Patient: sex M, age 65
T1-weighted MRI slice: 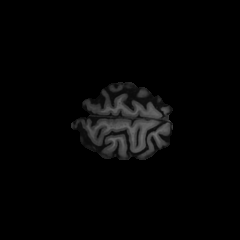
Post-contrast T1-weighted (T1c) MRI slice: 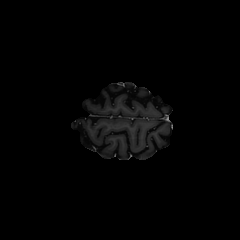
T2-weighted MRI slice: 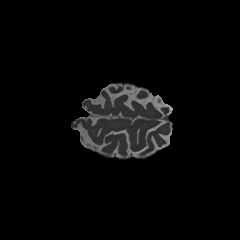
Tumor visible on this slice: no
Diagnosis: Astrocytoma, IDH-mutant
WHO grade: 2